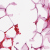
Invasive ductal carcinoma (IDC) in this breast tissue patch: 0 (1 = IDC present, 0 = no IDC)